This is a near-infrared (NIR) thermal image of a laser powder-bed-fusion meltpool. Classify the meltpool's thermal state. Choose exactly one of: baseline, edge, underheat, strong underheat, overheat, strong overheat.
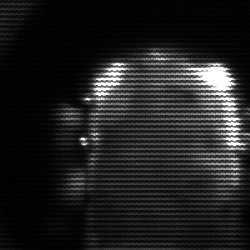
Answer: baseline